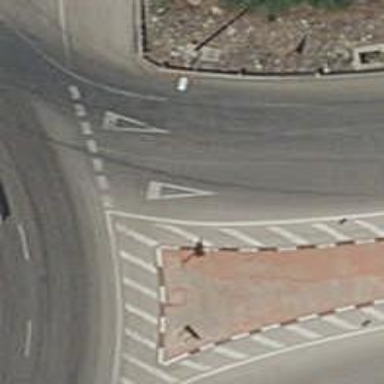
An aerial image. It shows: Road with "give way" sign.